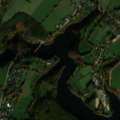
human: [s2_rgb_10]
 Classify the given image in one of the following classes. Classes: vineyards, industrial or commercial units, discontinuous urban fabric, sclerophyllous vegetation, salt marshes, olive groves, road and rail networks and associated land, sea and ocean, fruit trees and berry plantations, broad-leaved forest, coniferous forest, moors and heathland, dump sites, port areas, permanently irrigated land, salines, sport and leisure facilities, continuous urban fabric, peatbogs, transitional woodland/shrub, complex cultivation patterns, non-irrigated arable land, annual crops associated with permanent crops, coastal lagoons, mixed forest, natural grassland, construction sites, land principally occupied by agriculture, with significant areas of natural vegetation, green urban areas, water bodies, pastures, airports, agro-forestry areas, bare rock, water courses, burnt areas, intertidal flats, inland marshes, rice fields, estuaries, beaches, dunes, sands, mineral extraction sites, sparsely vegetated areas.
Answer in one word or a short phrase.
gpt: discontinuous urban fabric, pastures, land principally occupied by agriculture, with significant areas of natural vegetation, mixed forest, water bodies